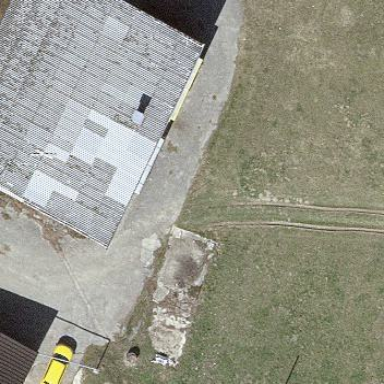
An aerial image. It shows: Farm auxiliary building.